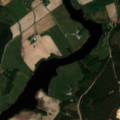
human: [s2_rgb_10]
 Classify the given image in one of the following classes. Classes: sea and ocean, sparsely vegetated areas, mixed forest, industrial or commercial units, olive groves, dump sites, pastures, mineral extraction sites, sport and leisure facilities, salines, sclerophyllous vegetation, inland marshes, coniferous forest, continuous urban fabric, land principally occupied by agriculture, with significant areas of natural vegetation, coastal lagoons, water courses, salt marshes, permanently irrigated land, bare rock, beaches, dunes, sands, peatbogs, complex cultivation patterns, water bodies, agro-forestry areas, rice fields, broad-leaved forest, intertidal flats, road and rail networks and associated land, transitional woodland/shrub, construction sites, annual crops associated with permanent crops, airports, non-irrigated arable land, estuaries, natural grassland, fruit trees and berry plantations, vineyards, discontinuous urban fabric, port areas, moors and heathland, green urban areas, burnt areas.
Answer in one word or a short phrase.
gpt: mineral extraction sites, non-irrigated arable land, land principally occupied by agriculture, with significant areas of natural vegetation, coniferous forest, mixed forest, water bodies